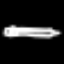
Label: pencil